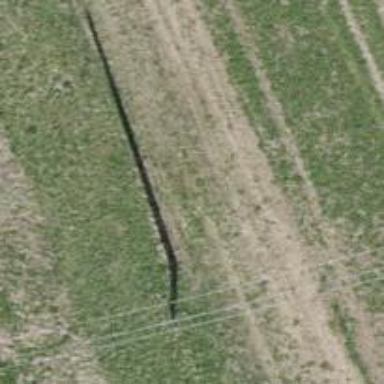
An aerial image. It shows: Power pole.